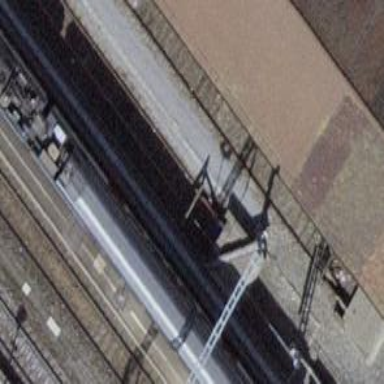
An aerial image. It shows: Rail siding with electrified contact lines.